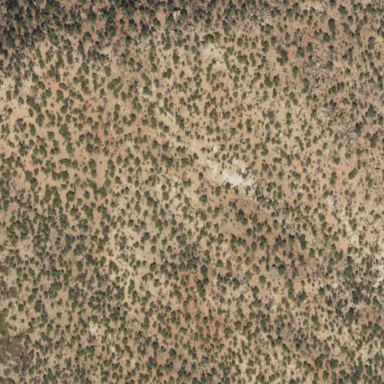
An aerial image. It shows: Area covered in scrub vegetation.